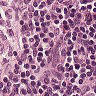
Metastatic tissue present: no